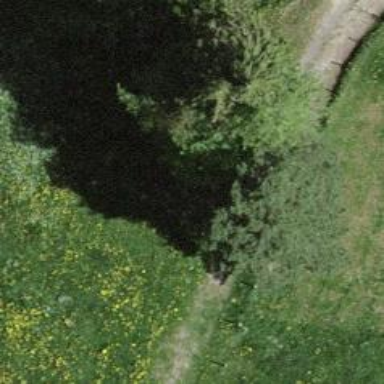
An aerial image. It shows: Wayside cross with historic significance.